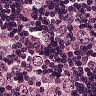
Metastatic tissue present: yes